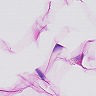
Metastatic tissue present: no